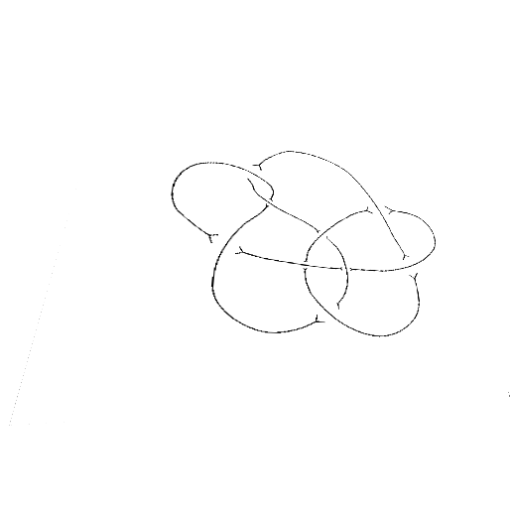
Crossing number: 9